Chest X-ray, PA view. Patient: 26 years old, sex F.
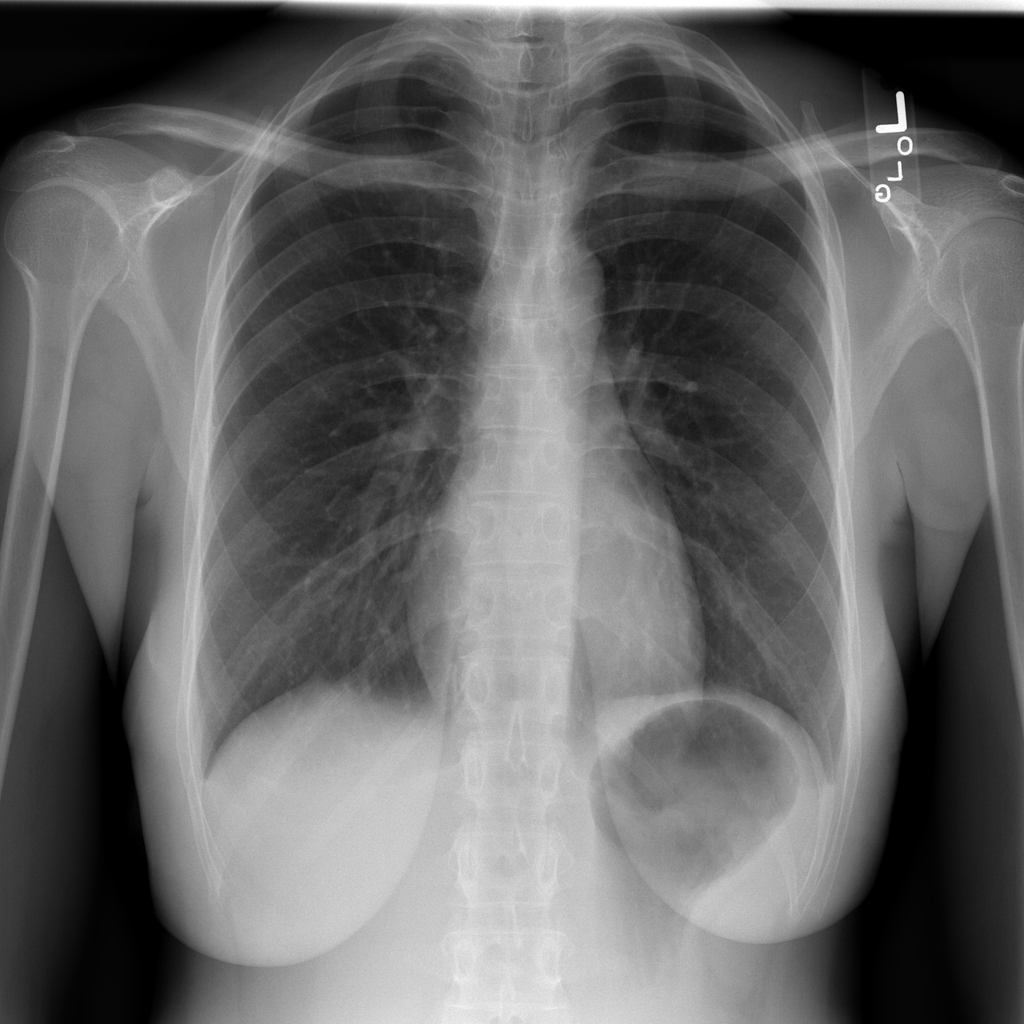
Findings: No Finding